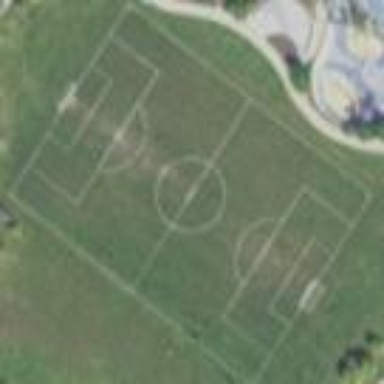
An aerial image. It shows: Soccer pitch designated for leisure and sports activities.